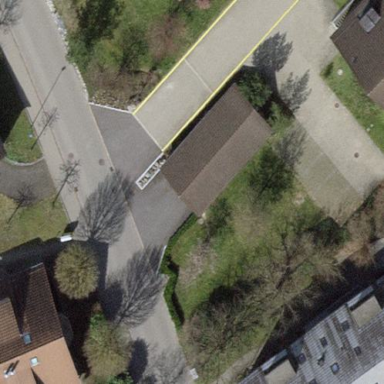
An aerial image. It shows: Parking building with gabled roof.